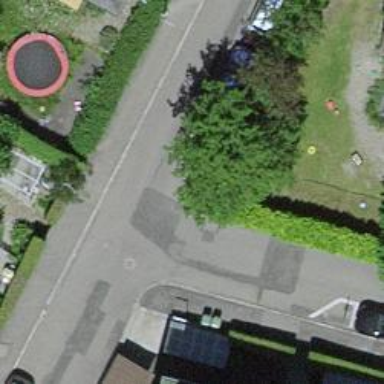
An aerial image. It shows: Residential road with asphalt surface and separate sidewalk.